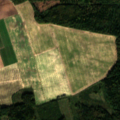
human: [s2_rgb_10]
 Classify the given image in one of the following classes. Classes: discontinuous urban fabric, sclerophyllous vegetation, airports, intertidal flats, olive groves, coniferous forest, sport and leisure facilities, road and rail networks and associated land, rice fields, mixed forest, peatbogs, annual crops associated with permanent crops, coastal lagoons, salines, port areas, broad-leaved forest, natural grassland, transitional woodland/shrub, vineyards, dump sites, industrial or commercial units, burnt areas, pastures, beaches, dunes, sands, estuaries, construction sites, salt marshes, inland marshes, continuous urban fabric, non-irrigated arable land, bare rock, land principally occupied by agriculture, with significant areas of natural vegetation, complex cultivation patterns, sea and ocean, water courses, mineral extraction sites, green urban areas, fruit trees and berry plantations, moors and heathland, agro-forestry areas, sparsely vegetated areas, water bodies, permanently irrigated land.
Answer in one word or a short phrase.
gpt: non-irrigated arable land, mixed forest, transitional woodland/shrub